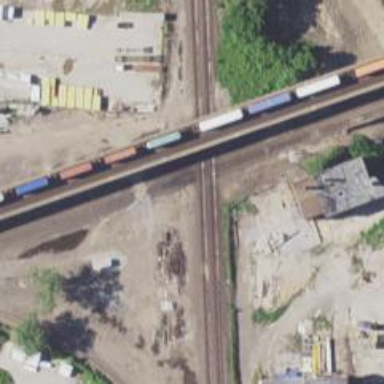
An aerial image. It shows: Railway crossing.